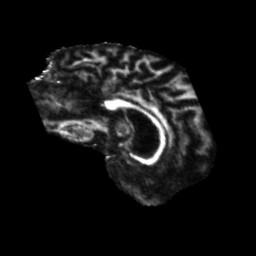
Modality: FA
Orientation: sagittal
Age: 55
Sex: male
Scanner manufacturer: siemens
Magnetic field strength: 3 T
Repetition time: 5.25 s
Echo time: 0.08 s